Aerial crown-view tile of a tropical tree (Barro Colorado Island, Panama), acquired 20250616:
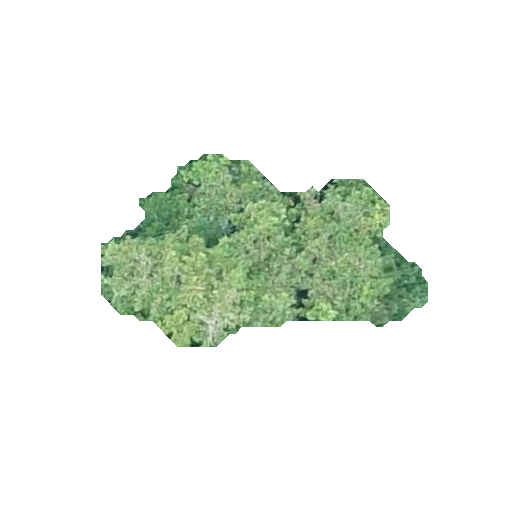
Species: Prioria copaifera
GBIF accepted scientific name: Prioria copaifera
Crown area: 60.736 m²